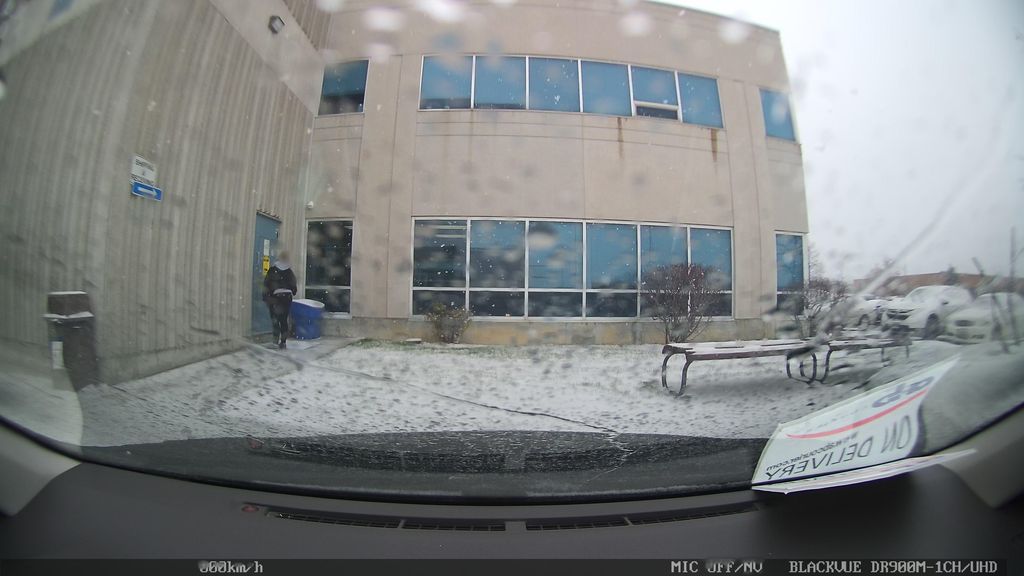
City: toronto